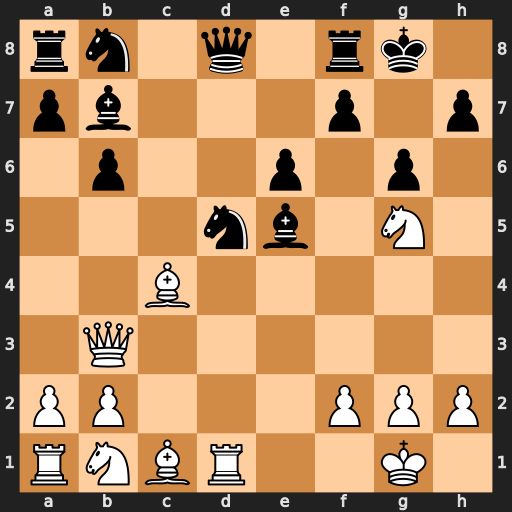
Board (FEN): rn1q1rk1/pb3p1p/1p2p1p1/3nb1N1/2B5/1Q6/PP3PPP/RNBR2K1
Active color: w
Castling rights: -
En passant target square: -
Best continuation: Qh3 h5 Nxe6 fxe6 Qxe6+